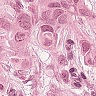
Metastatic tissue present: yes